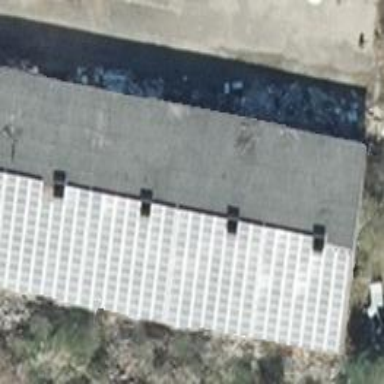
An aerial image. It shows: Solar photovoltaic panel generator producing electricity as small installation.